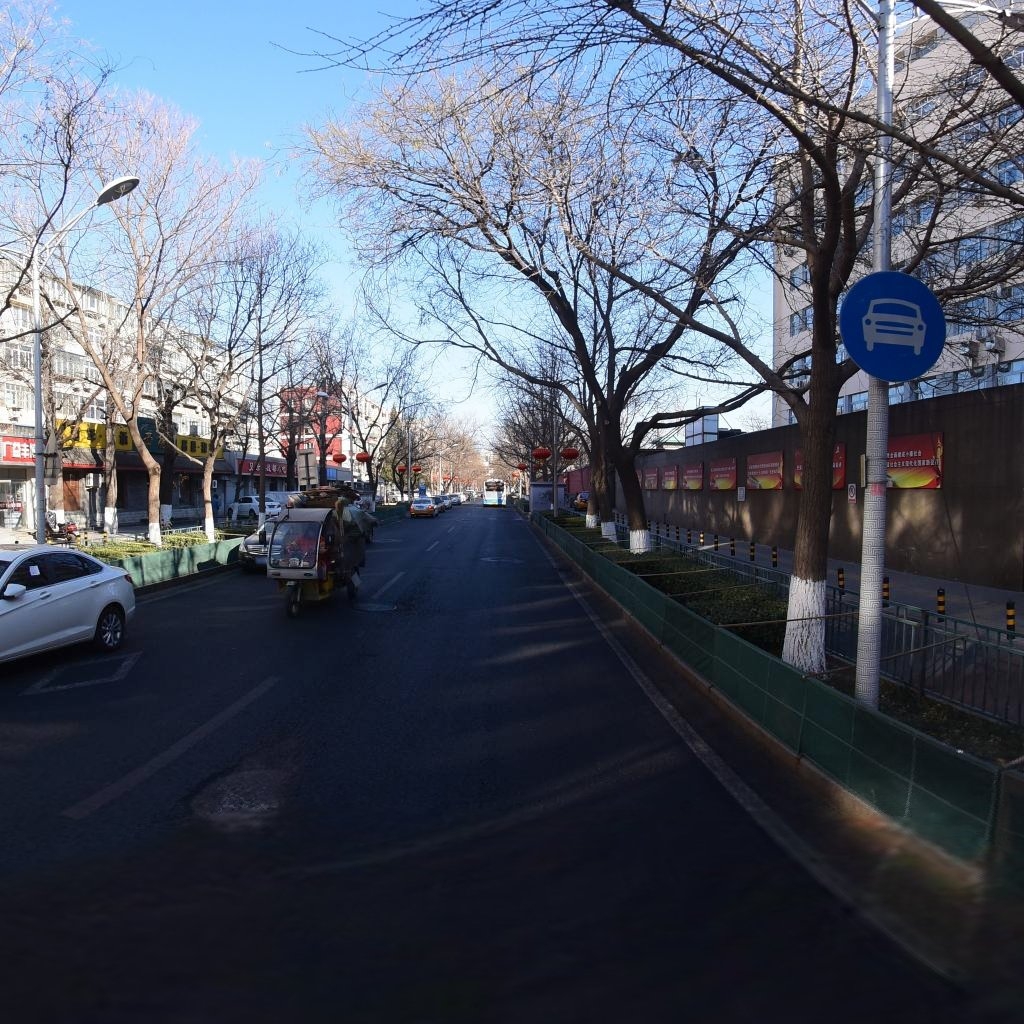
Region: Dongcheng
Road damage annotations: manhole cover, pothole, manhole cover